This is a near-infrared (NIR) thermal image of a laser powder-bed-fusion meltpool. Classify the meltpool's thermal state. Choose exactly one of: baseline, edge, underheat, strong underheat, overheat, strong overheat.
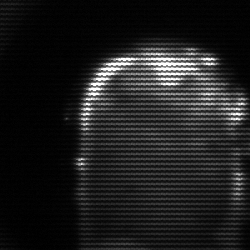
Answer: baseline